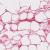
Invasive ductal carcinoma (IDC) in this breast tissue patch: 0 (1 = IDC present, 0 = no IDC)